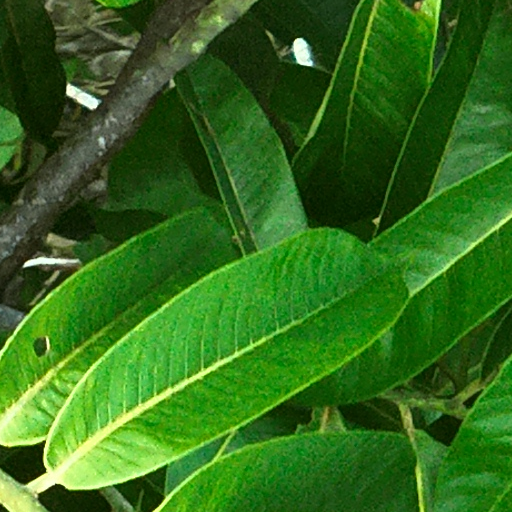
Species: Virola surinamensis
GBIF accepted scientific name: Virola surinamensis
Crown area (m\u00b2): 205.287